Aerial crown-view tile of a tropical tree (Barro Colorado Island, Panama), acquired 20250512:
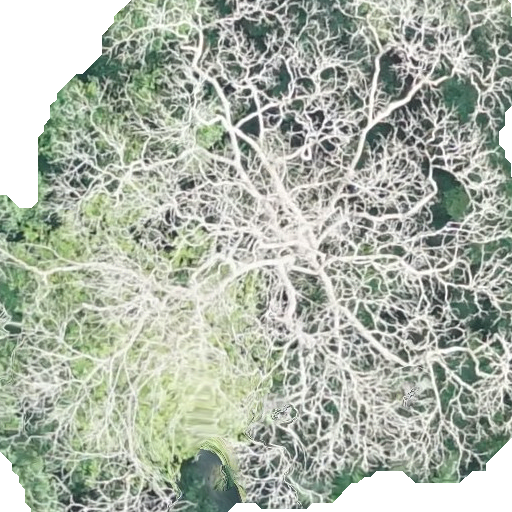
Species: Dipteryx oleifera
GBIF accepted scientific name: Dipteryx oleifera
Crown area: 419.988 m²